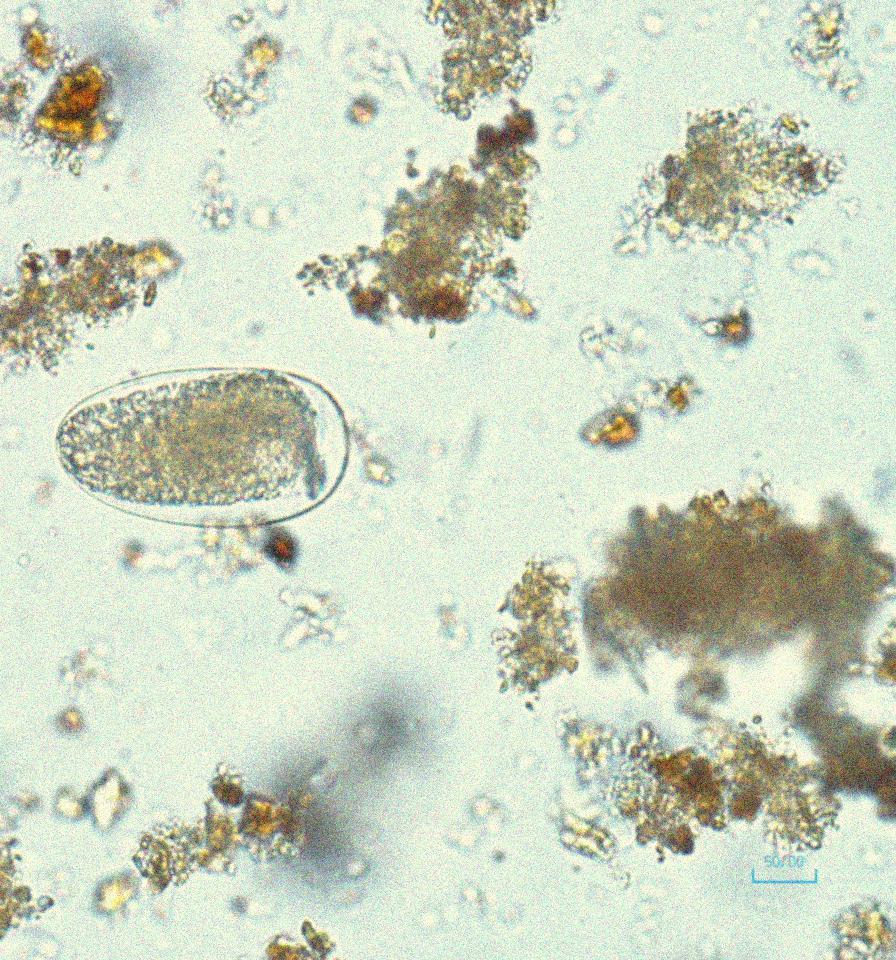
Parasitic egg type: Hookworm egg